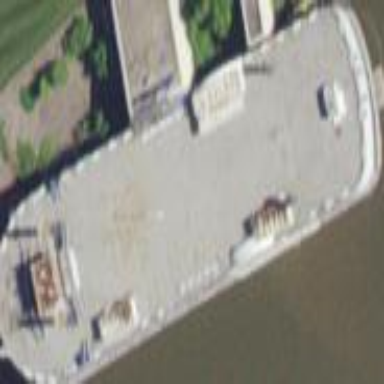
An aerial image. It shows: Boat-shaped building designed as casino.